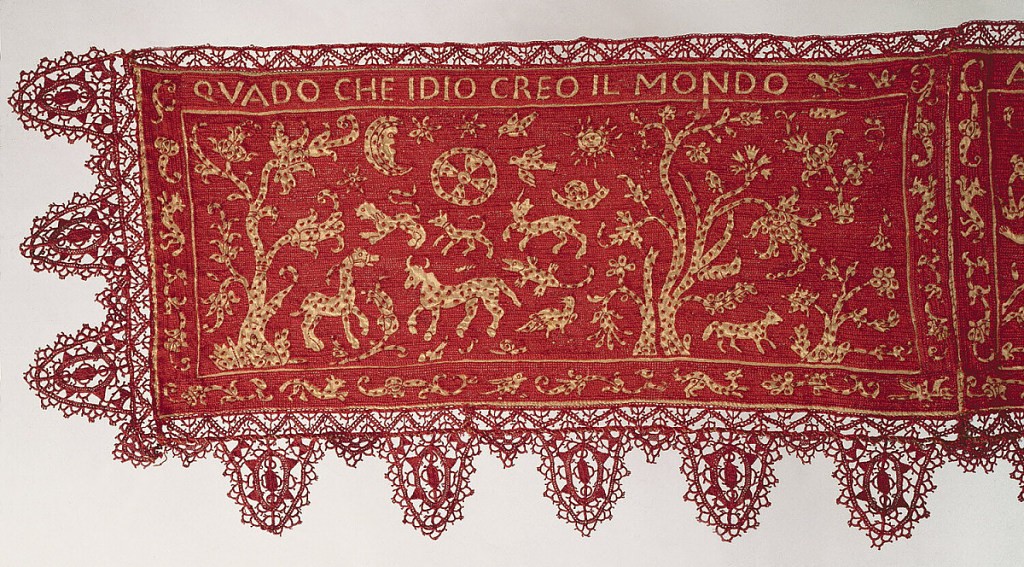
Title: Band
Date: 16th–18th century
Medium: silk on linen Technique: long-armed cross, back and knot stitch embroidery on plain weave; needle lace
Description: Deep horizontal band with four biblical scenes in off-white on a red silk ground, with deeply scalloped red silk needle lace on three sides. The band consists of four joined panels, each panel depicting a scene which is labeled at the top. The creation of the universe, QUADO CHE IDIO CREO IL MONDO, shows the sun and moon, flowering trees, animals and birds. The creation of Adam and Eve, ADAM  ADAM ET EVA, shows at left Adam alone with a dog, the hand of God removing Adam's rib, and at right Eve emerging from Adam's side. The temptation and flight from Eden, ADAM ET EVA SONO SCACIAI D PARAD, shows Adam receiving the apple from the snake in the Tree of Knowledge on the left, and on the right God casting Adam and Eve out of the gates of the Garden. Cain and Abel the children of earth work, QUANO LA TERA CAIN EVEL SACRIFICANDO, shows on the left a woman nursing a child and a man tilling the soil; on the right two figures kneel before fires.  The figures are reserved in fine undyed linen cloth speckled with embroidered dots, while the background is entirely covered in crimson silk long-legged cross-stitch. Guard borders with sprigs, birds, and animals border each panel.